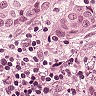
Metastatic tissue present: yes